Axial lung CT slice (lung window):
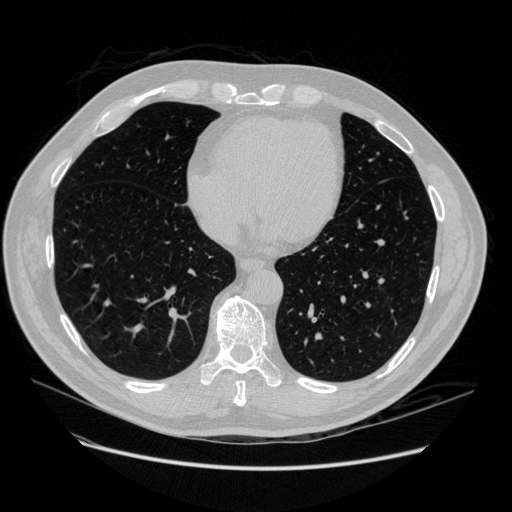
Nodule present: no